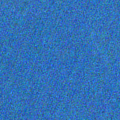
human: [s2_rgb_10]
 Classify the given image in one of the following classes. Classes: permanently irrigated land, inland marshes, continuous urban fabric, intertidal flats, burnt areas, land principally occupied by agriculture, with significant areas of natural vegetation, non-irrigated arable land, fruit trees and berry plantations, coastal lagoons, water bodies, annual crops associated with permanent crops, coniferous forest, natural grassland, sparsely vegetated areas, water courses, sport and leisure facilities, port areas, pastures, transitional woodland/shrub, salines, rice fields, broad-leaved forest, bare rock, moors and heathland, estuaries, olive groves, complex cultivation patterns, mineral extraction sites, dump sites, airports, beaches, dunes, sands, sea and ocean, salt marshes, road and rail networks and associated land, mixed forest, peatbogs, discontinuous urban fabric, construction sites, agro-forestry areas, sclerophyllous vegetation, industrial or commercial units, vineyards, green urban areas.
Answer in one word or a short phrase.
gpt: sea and ocean